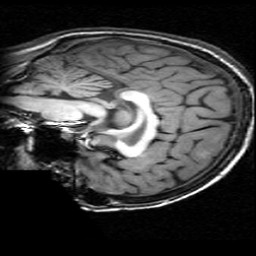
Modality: T1w
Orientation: sagittal
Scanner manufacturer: ge
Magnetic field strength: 3 T
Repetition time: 0.008948 s
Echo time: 0.001784 s